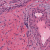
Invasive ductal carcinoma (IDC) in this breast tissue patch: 1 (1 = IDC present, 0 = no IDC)